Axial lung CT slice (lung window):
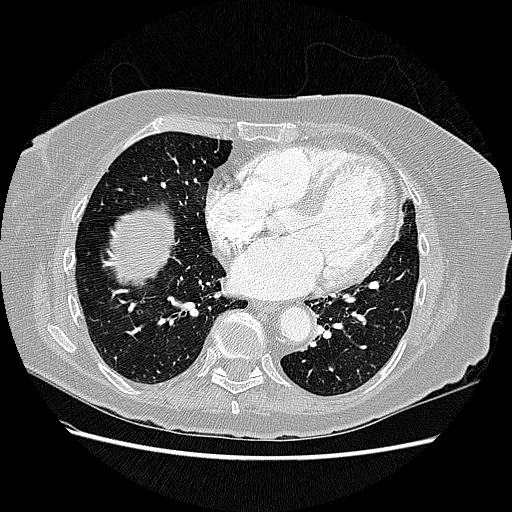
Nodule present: no